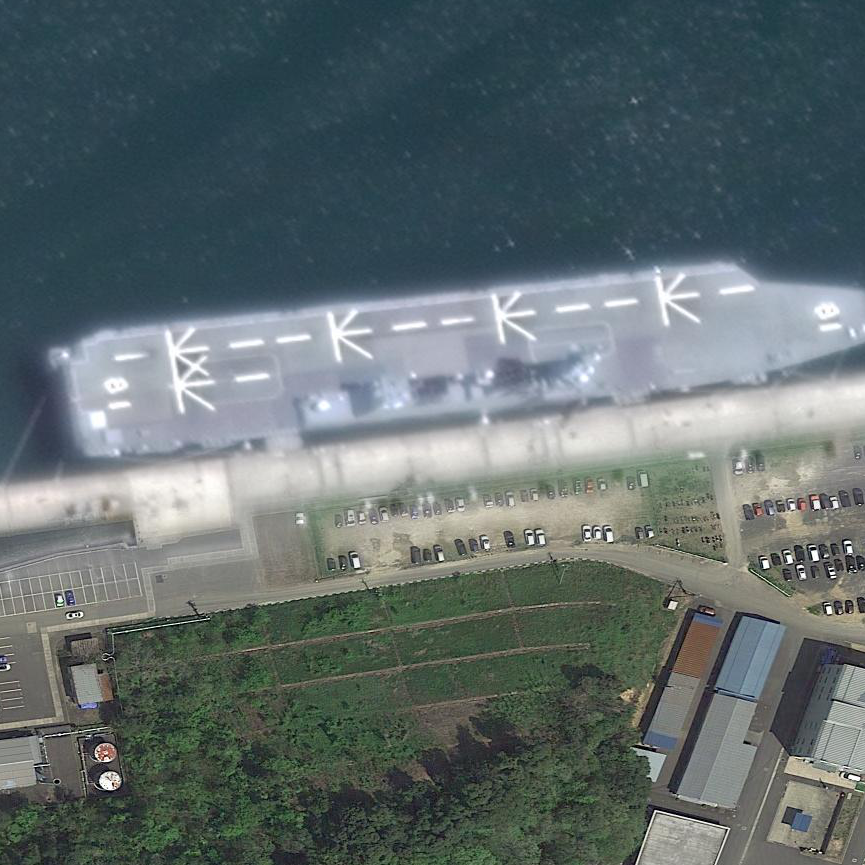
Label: assault